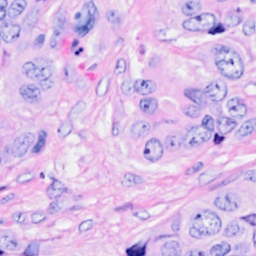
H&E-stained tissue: Breast